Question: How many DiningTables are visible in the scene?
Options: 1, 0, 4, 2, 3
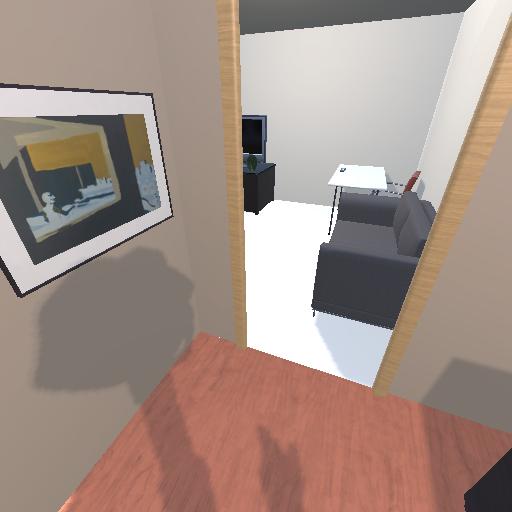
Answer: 1